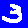
Digit: 3